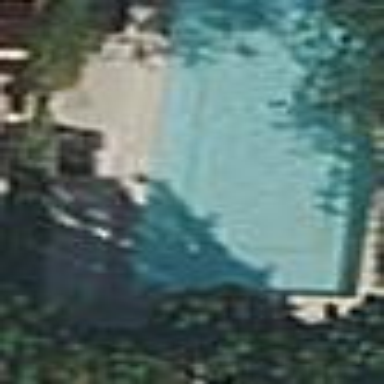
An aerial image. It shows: Swimming pool located in leisure land.